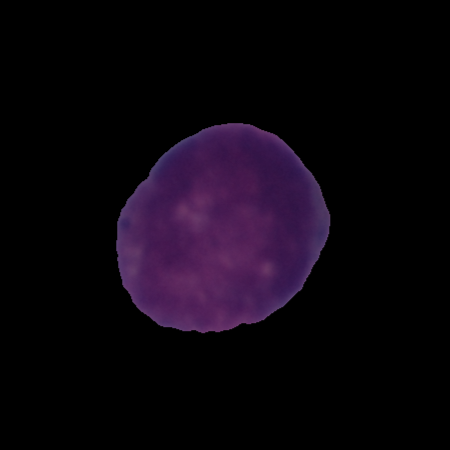
Label: cancer